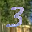
Label: 3